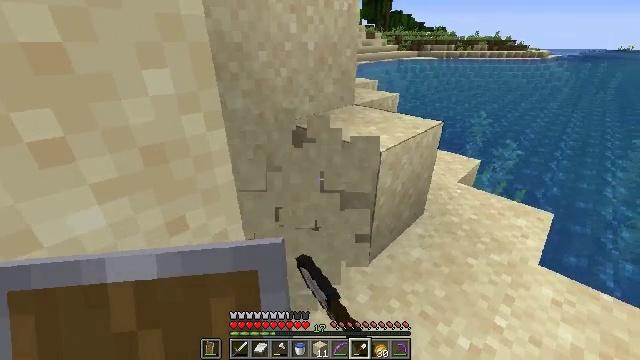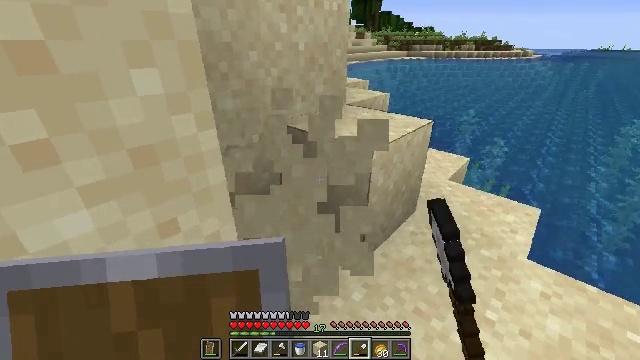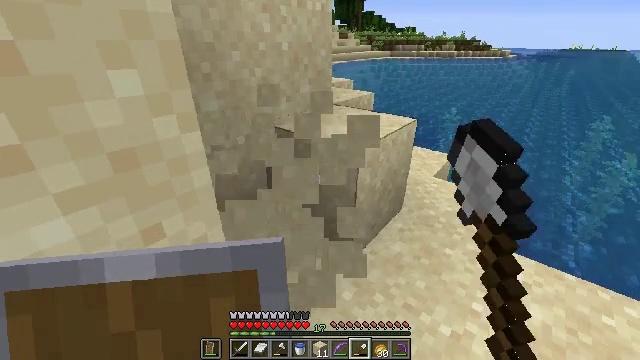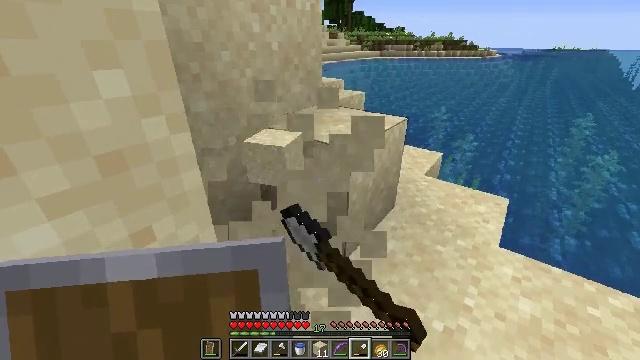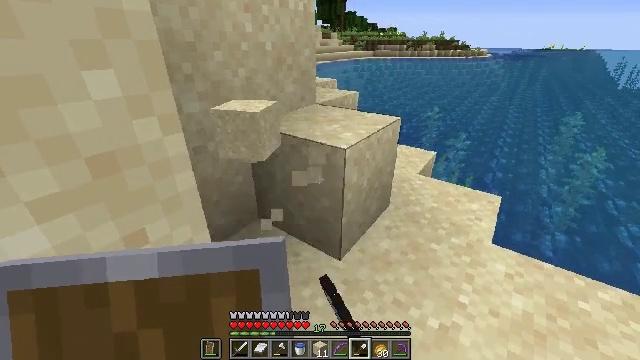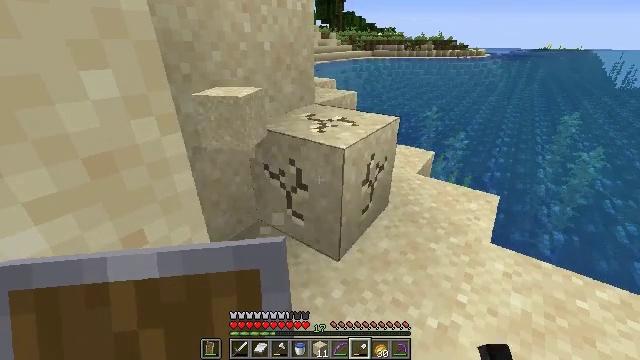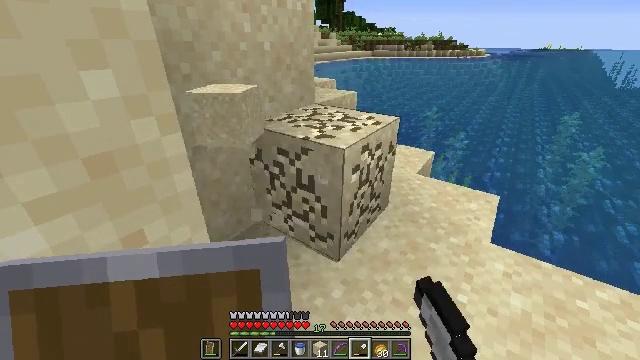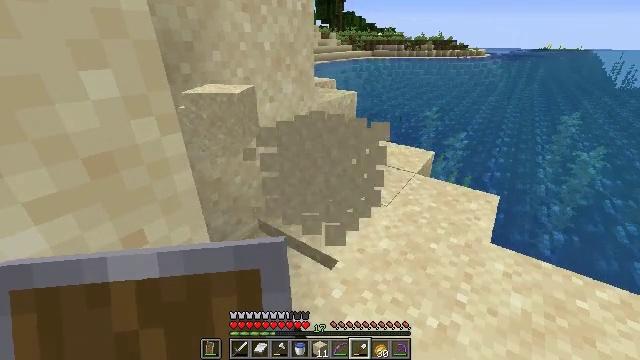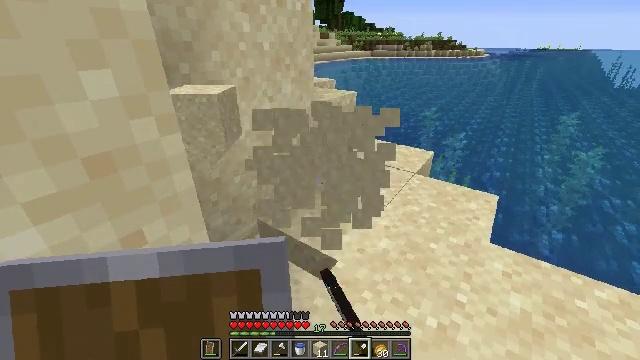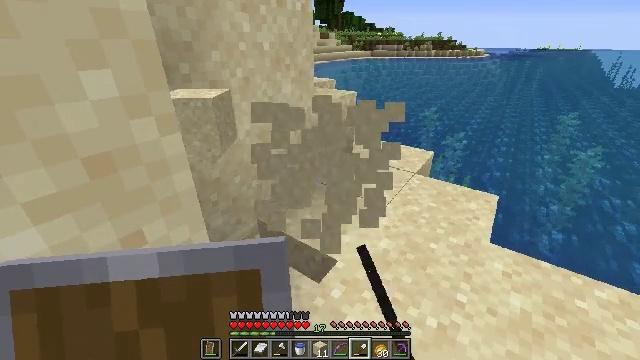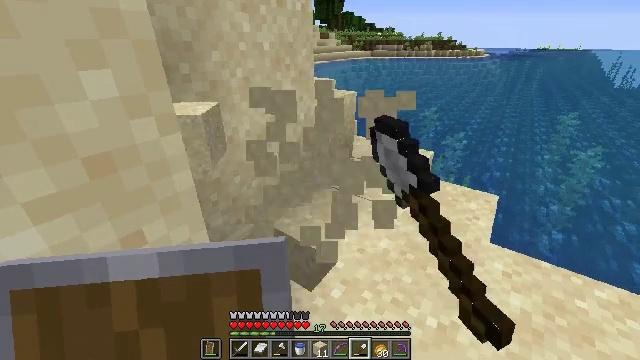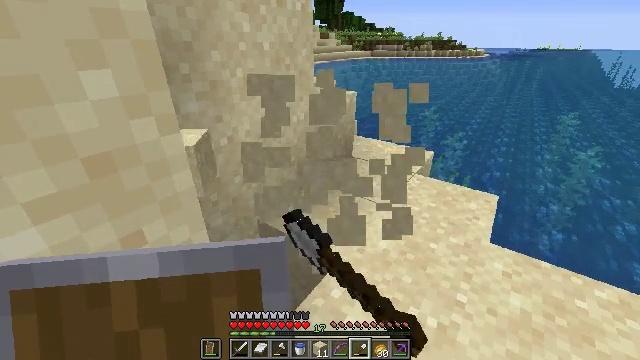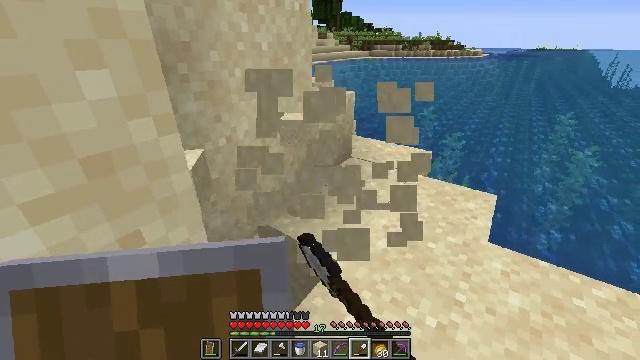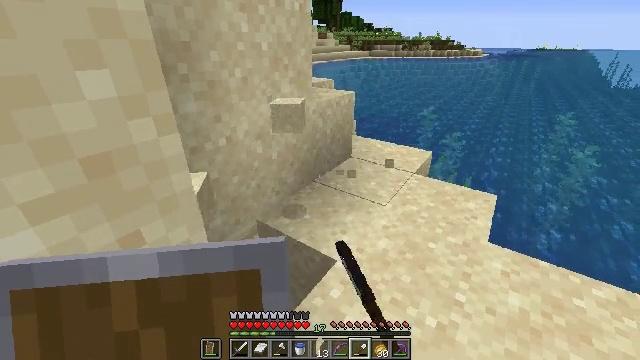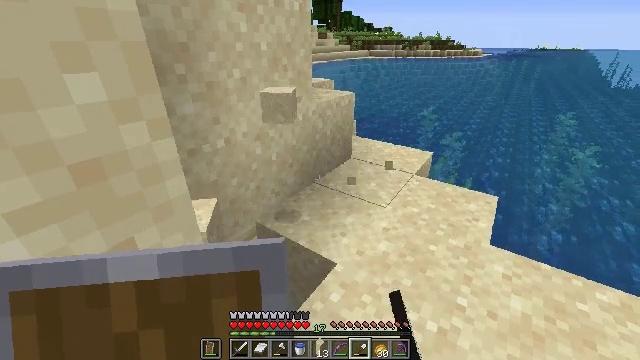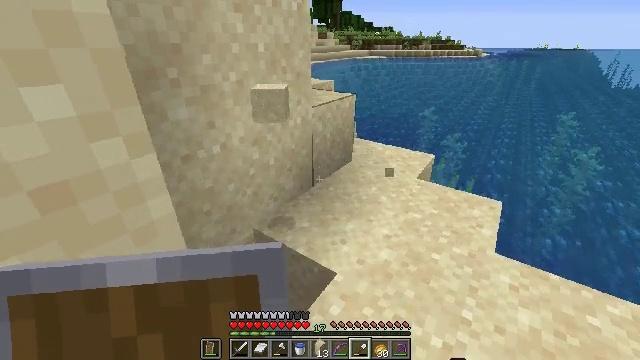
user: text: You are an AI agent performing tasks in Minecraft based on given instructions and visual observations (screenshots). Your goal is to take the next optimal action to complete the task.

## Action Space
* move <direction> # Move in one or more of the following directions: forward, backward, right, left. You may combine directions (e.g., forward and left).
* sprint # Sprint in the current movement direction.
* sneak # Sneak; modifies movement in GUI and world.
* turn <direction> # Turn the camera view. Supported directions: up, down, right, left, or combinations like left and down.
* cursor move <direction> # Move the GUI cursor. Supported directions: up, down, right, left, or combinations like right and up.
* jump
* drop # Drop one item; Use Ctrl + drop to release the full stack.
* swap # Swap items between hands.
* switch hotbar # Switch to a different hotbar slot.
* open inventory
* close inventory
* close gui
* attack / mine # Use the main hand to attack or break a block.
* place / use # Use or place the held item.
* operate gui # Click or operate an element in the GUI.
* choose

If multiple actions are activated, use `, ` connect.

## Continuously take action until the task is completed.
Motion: motion action
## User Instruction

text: Gather sand from the desert.
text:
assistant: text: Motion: turn right, attack / mine
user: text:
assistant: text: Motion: turn right, attack / mine
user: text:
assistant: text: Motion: turn right, attack / mine
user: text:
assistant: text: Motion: turn right, attack / mine
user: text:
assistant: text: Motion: attack / mine
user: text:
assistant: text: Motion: attack / mine
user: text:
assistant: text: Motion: attack / mine
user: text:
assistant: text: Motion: attack / mine
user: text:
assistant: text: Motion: attack / mine
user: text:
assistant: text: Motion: attack / mine
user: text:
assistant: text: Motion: no_op
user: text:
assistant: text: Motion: no_op
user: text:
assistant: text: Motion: no_op
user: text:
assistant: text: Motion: move forward
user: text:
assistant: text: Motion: move forward
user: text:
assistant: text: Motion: move forward
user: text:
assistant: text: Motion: move forward
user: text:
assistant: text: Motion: move forward, turn left and down
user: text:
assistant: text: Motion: move forward, turn left and down
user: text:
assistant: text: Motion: turn left and down
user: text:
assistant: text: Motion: turn left and down
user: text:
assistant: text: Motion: turn left and down
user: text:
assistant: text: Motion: turn left and down
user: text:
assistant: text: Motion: turn left and down
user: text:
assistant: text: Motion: turn left and down
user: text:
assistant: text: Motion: turn left and down
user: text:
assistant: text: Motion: turn left and down
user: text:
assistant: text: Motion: turn left and down
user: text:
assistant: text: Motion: turn left and down
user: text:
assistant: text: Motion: turn left and down